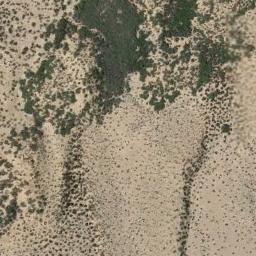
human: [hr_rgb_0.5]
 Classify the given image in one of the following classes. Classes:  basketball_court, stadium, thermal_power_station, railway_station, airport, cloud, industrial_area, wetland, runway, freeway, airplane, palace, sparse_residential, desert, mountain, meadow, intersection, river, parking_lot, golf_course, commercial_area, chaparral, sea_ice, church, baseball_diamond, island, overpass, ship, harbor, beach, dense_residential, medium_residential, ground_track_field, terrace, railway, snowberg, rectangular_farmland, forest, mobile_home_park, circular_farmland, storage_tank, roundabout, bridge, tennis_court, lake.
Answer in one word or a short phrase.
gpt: chaparral